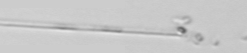
Label: Leptocylindrus